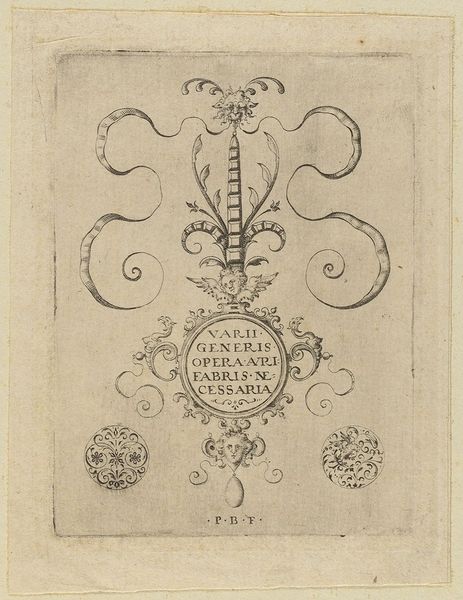
Titel: Agraffe, Titelblatt einer Folge 'Varii Generis Opera Aurifabris Necessaria'
Künstler: Paul Birckenholtz
Standort: Hamburg
Institution: Museum für Kunst und Gewerbe Hamburg
Schlagwörter: flügel, weiß, blume, schmuck, schwarz, ornament, band, gesicht, ohrringe, pflanze, brosche, perle, engel, putto, papier, grafik, graphik, tafel, ornamente, fotografie, photographie, spange, schnalle, buch, medaillon, symmetrisch, druckgraphik, druckgrafik, schwarz weiß, stich, lilie, kunstgewerbe, einfarbig, teufel, emblem, kupferstich, kunsthandwerk, latein, gerippt, juwelen, reproduktionen, goldschmiedearbeiten, spielerisch, industriedesign, druckerzeugnisse, schweifwerk, ornamentstich, vorlageblätter